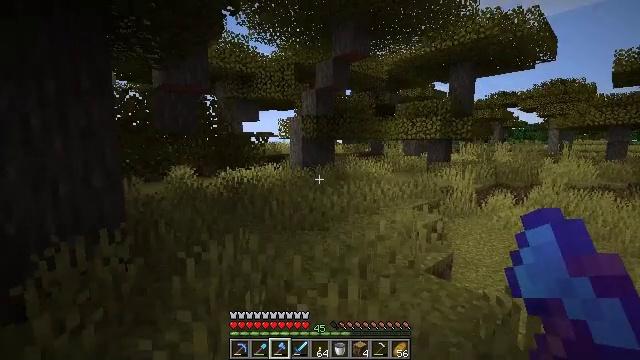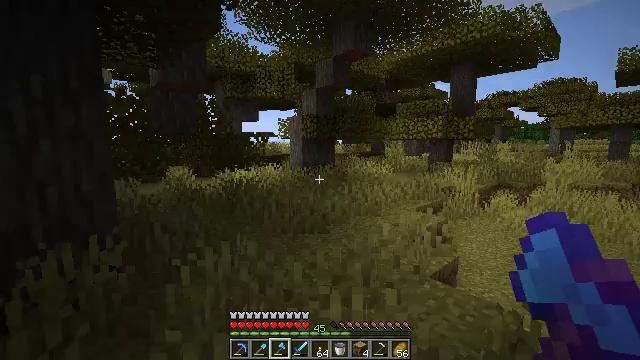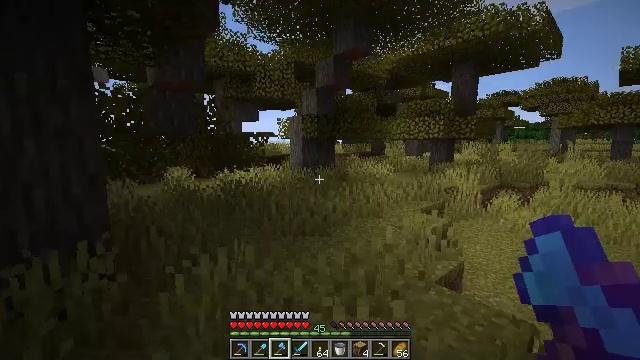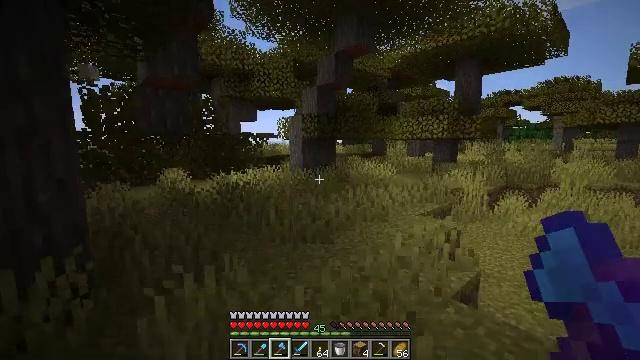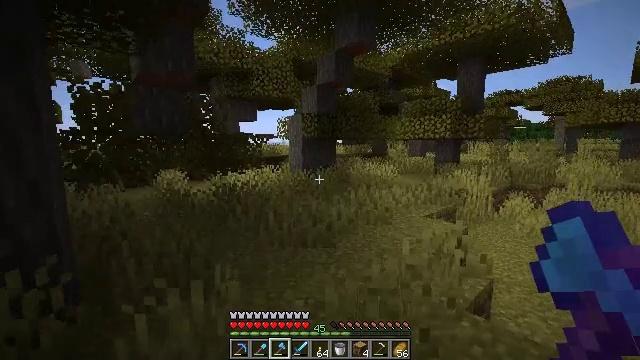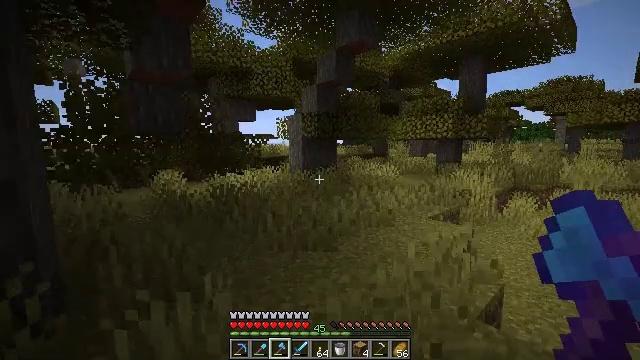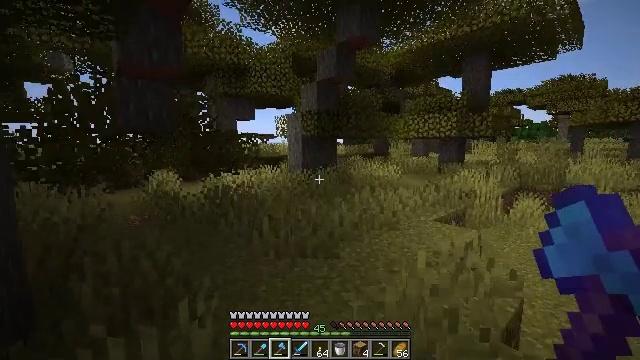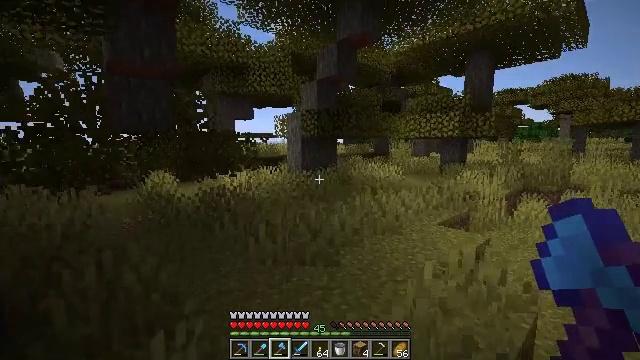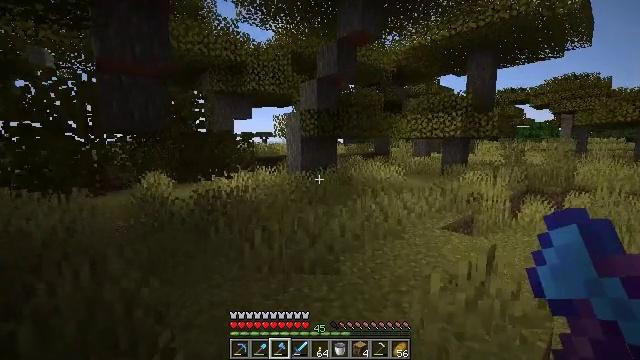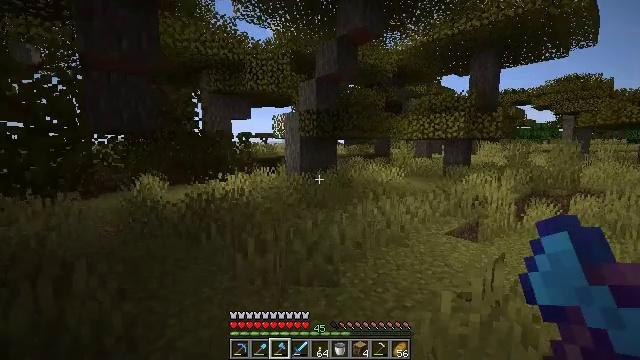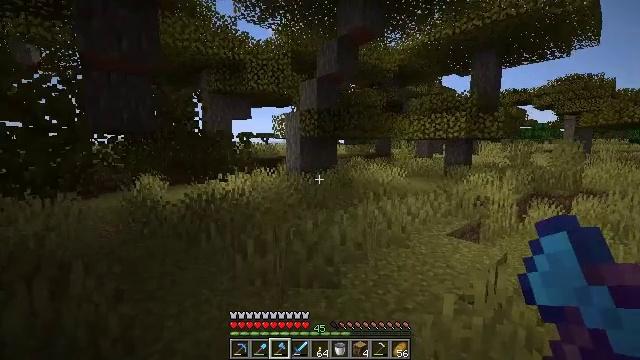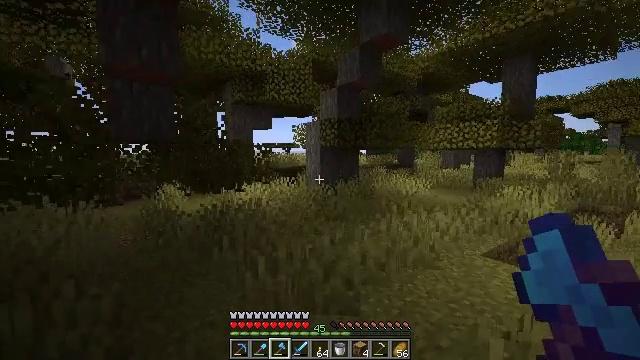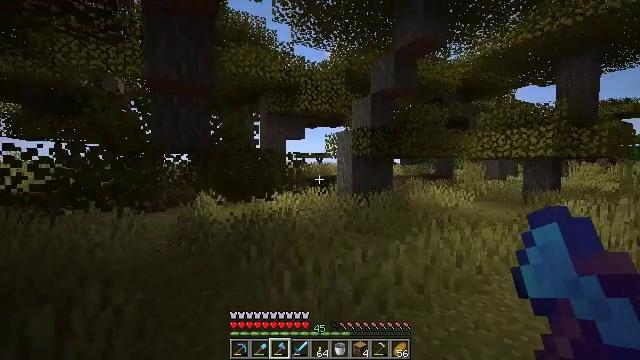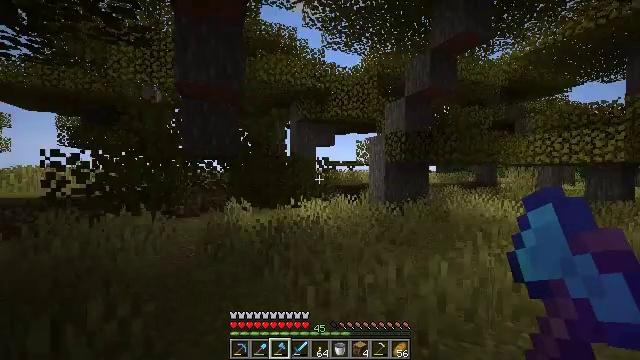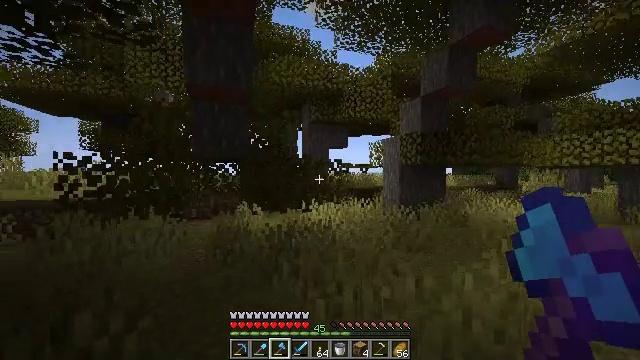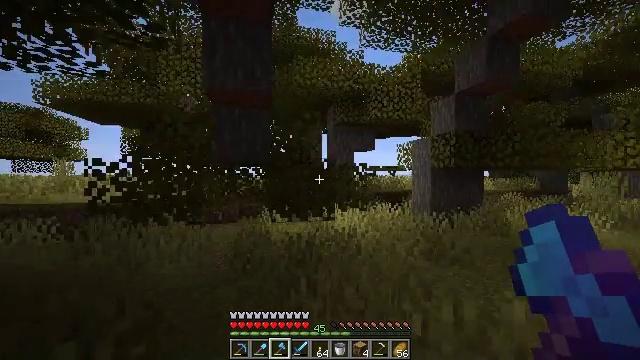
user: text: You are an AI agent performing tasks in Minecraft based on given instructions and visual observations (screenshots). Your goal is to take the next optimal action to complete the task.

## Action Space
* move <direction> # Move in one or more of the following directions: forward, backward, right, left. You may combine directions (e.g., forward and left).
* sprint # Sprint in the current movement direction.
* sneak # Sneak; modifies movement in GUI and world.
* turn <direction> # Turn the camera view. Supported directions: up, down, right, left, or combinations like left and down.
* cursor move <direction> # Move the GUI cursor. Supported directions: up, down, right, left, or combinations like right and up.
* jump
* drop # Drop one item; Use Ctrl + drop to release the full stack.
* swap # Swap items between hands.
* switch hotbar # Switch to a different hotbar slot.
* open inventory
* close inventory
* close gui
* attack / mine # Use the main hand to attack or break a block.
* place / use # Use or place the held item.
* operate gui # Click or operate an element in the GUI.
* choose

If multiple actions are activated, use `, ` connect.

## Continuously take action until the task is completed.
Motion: motion action
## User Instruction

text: Gather the acacia log for building.
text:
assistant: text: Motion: move forward
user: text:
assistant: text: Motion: move forward
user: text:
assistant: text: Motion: move forward
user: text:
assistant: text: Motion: move forward
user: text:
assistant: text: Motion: move forward
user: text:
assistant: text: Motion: move forward
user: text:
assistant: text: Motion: move forward
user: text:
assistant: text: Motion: move forward
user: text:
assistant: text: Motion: move forward
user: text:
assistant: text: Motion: move forward
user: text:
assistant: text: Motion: move forward, turn left and up
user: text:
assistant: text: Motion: move forward, turn left and up
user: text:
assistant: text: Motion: move forward, turn left and up
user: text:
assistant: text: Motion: move forward, turn left
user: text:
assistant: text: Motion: move forward and move right, turn left
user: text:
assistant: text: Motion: move forward and move right, turn left
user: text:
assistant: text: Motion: move forward and move right
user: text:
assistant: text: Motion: move forward and move right
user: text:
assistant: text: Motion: move forward and move right
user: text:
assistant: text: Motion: move forward and move right
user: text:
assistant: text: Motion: move forward and move right
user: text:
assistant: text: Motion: move forward and move right, turn up
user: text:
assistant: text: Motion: move forward and move right, turn left and up
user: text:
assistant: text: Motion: move forward and move right, turn left and up
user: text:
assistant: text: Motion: move forward and move right, turn left and up
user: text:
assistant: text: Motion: move forward and move right, turn left and up
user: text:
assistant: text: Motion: move forward and move right
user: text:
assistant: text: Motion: move forward and move right
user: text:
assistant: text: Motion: move forward and move right
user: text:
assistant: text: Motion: move right